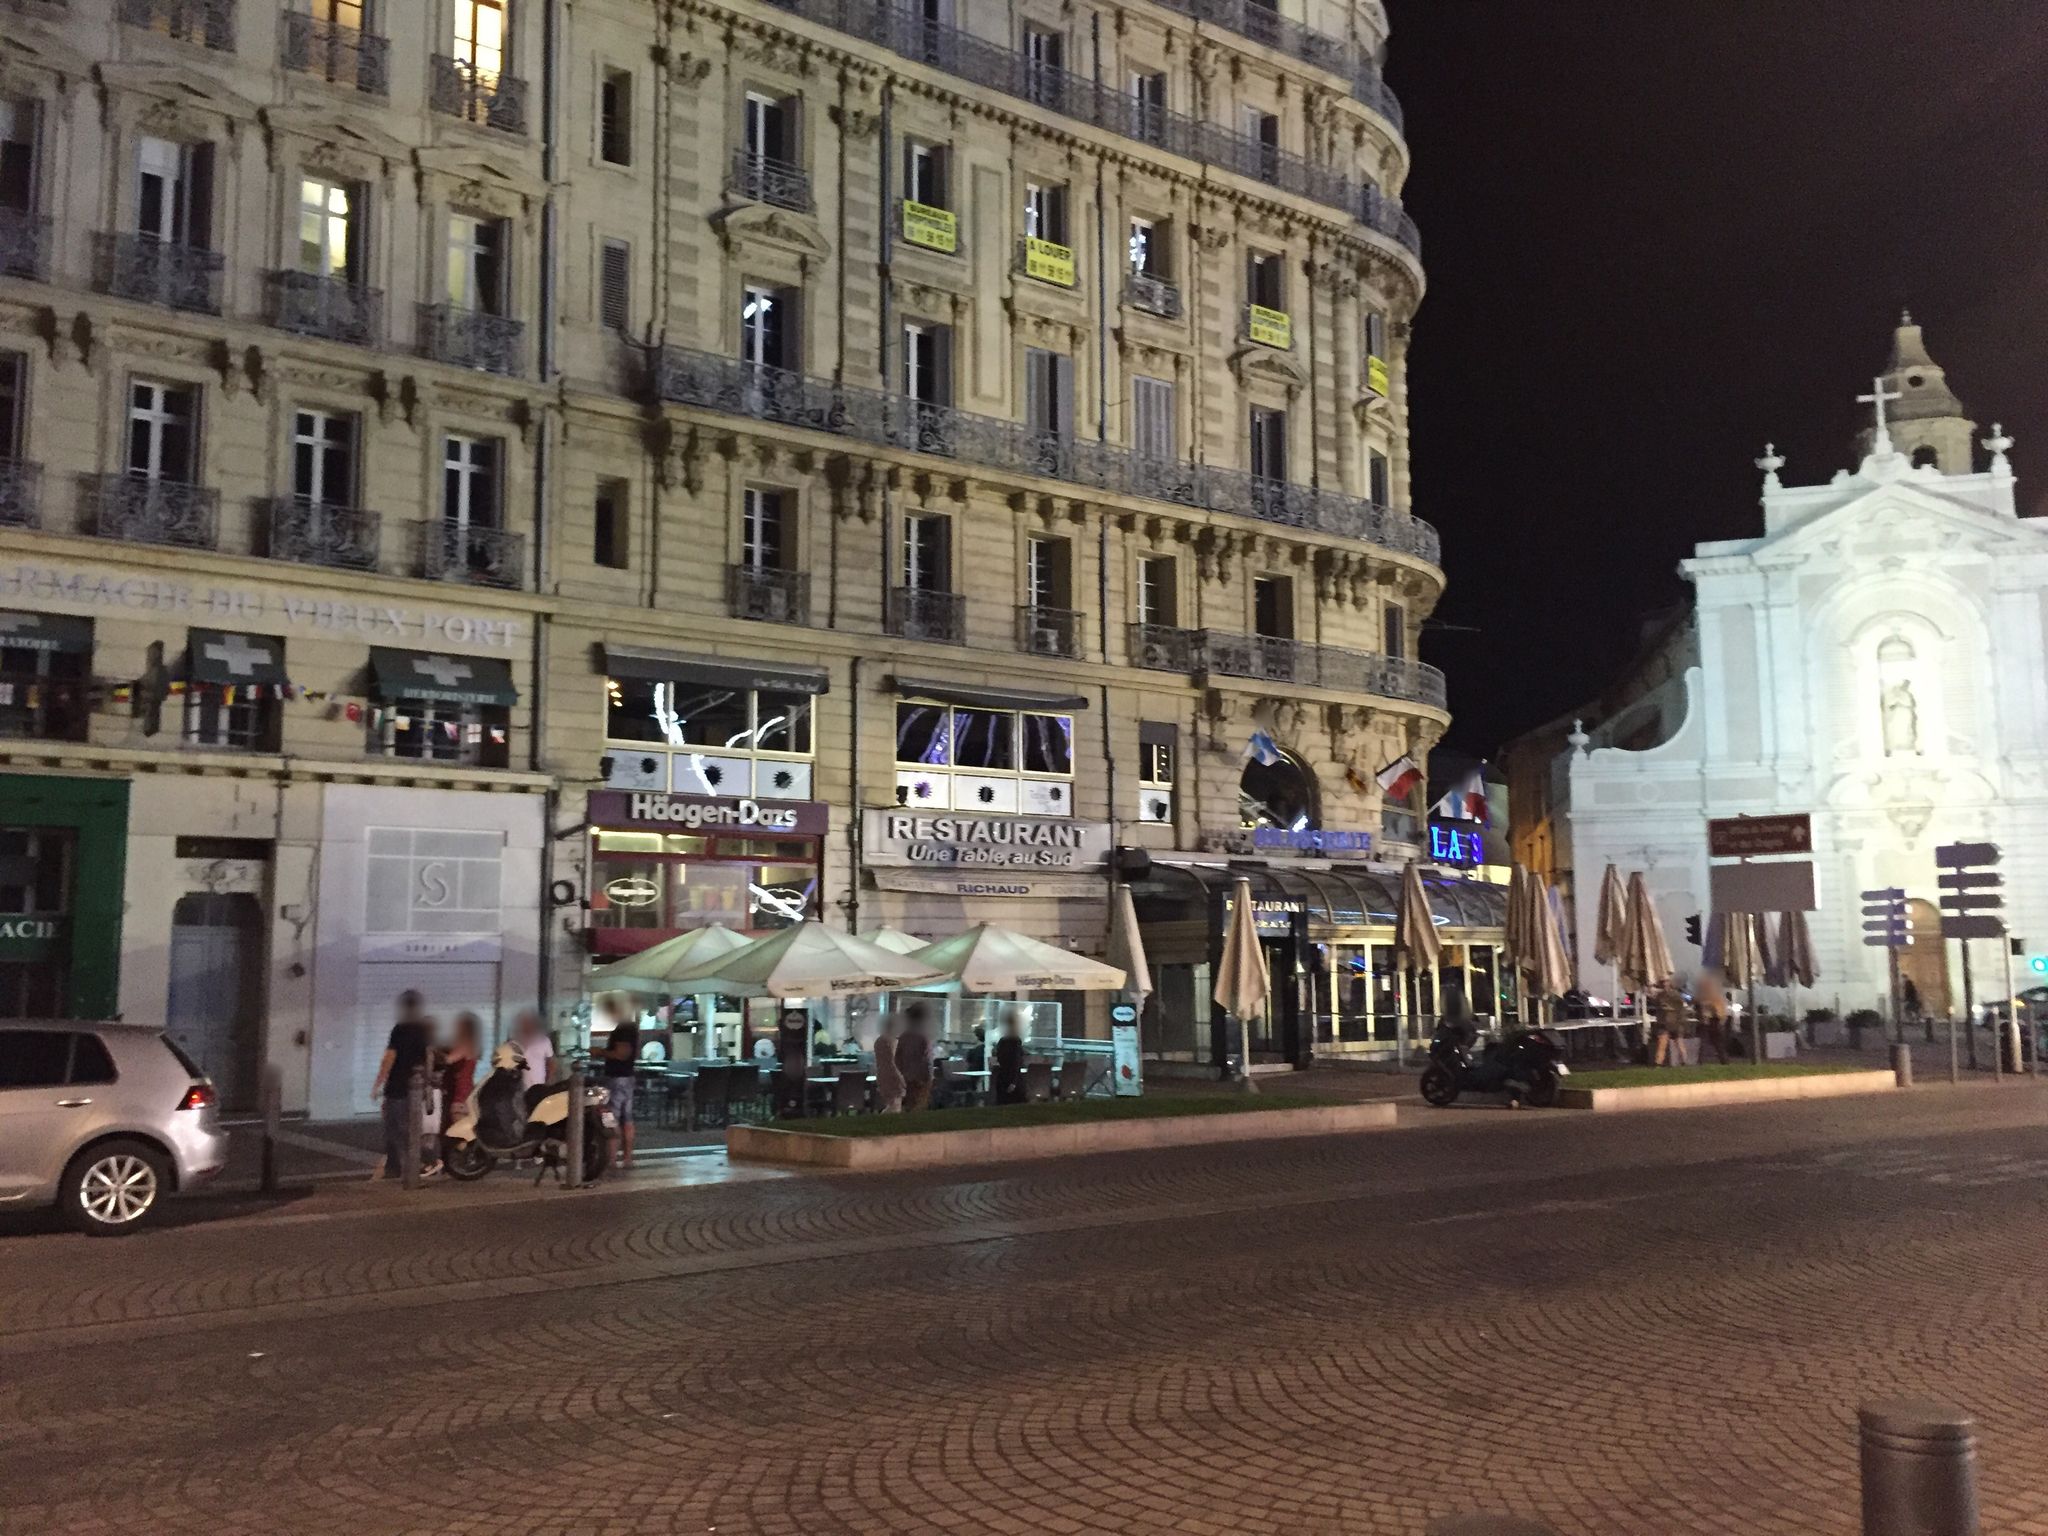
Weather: clear
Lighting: day
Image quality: slightly poor
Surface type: walking surface
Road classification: service
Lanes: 2
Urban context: urban centre
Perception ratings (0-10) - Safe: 5.72, Lively: 8.45, Beautiful: 6.65, Boring: 1.25, Depressing: 1.81, Wealthy: 8.29